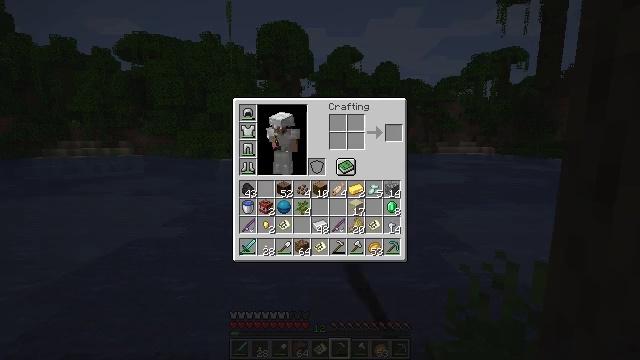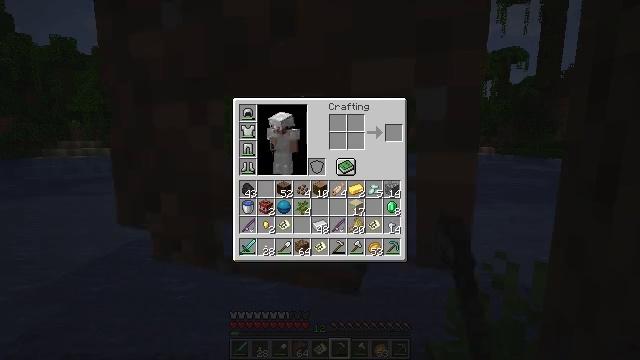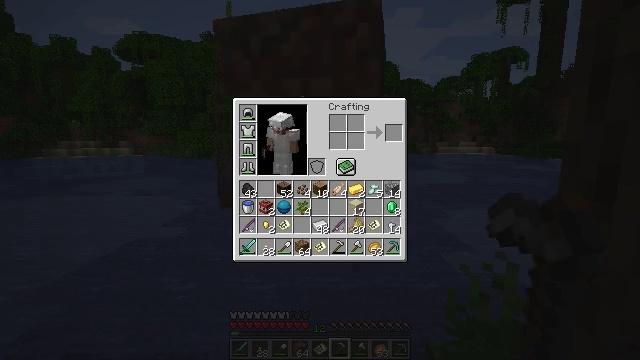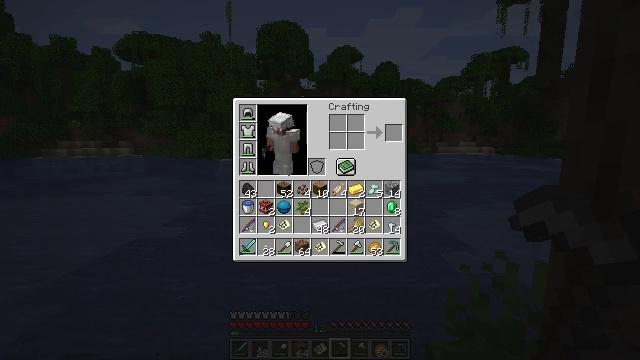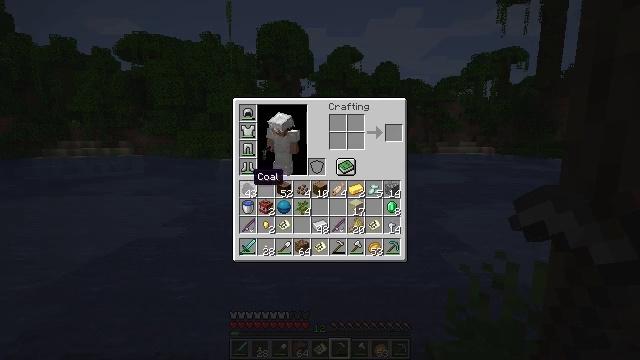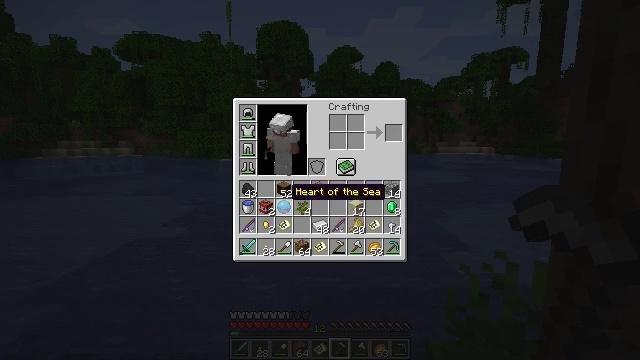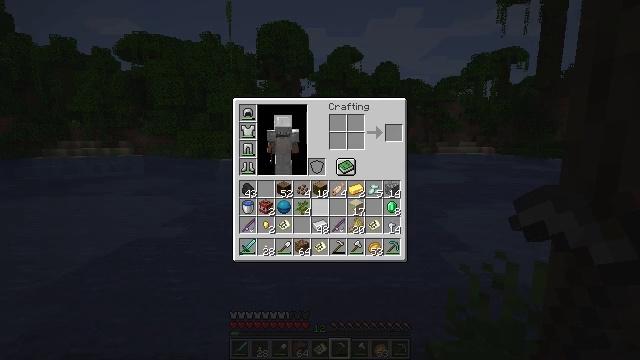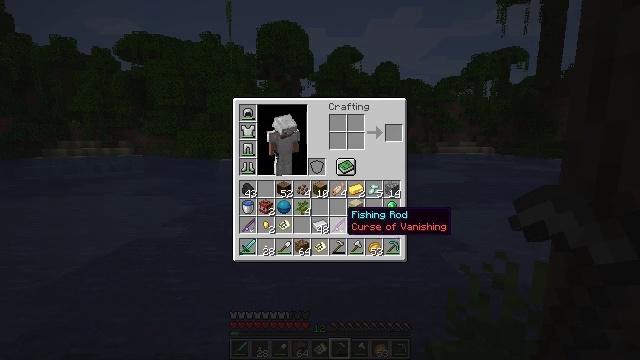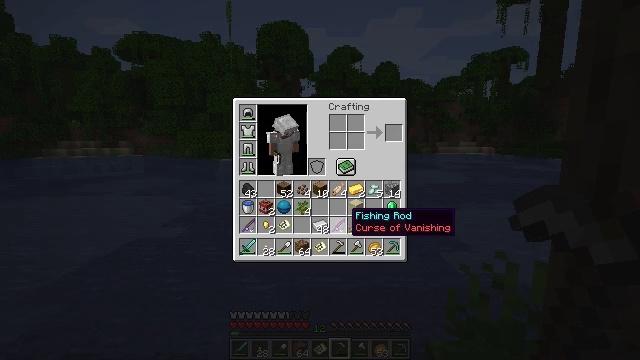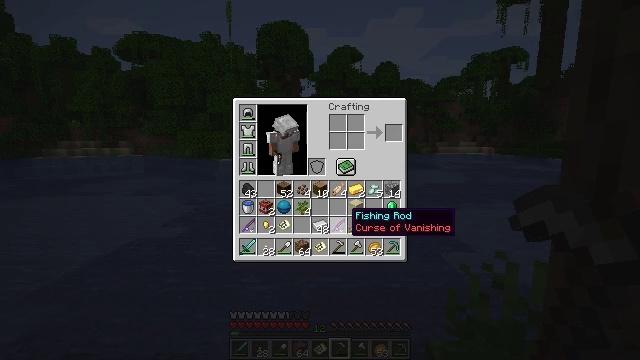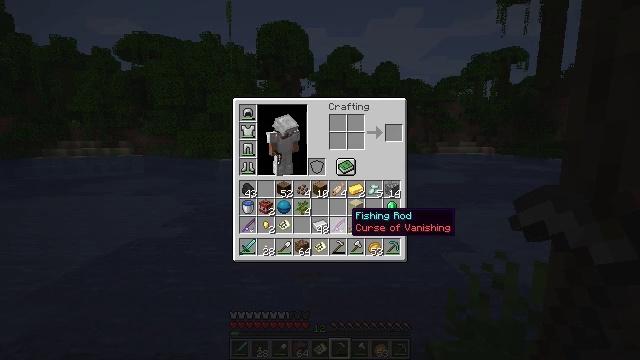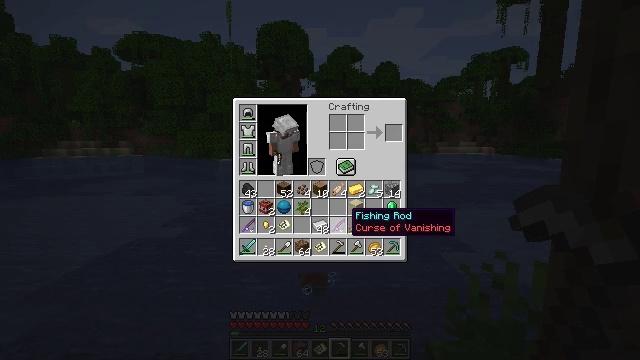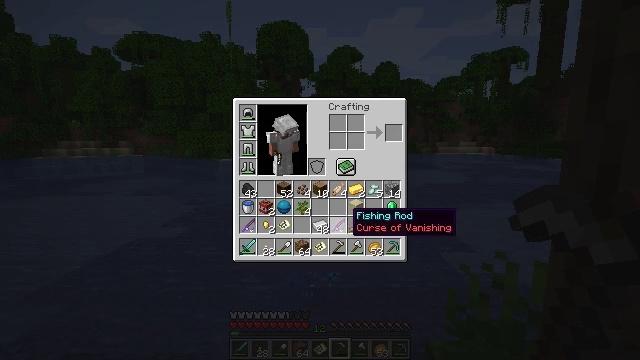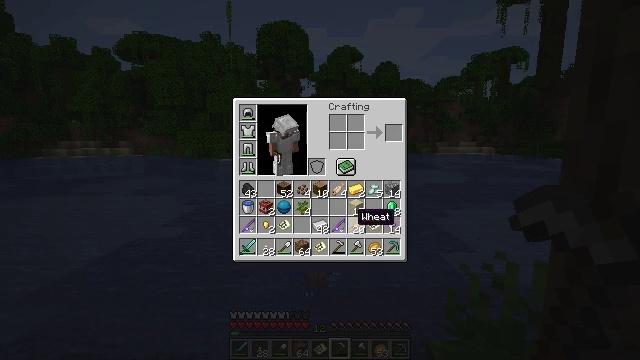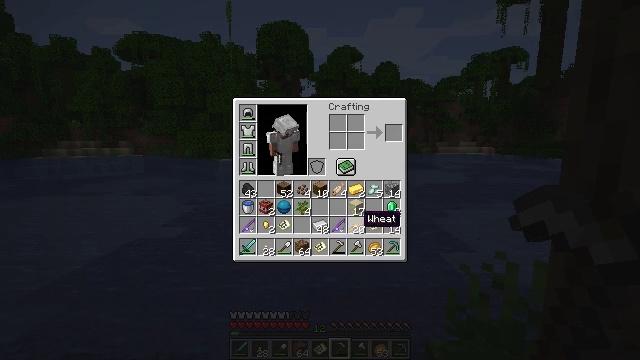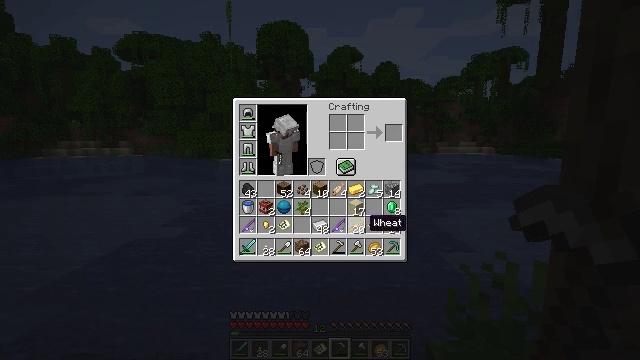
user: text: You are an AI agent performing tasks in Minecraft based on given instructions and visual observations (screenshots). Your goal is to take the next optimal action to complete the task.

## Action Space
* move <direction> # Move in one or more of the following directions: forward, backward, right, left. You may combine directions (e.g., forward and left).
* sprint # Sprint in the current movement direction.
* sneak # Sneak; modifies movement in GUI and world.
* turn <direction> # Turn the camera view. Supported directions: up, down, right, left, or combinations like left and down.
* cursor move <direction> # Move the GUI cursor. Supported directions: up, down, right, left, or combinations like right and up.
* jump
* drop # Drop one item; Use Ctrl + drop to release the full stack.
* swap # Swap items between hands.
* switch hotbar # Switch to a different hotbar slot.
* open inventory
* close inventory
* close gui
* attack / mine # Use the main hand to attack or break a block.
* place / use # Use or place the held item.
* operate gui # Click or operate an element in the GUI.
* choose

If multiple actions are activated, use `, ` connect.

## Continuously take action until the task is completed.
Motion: motion action
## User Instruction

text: Drop a gold nugget.
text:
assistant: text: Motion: open gui
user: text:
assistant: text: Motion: no_op
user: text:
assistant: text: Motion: cursor move right and down
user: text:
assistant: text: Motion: cursor move right and down
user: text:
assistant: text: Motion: cursor move right and down
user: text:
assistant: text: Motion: cursor move right and down
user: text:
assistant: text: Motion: cursor move right and down
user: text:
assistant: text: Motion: no_op
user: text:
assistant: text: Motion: no_op
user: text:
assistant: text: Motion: no_op
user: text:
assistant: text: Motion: no_op
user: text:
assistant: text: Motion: no_op
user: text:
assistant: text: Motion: no_op
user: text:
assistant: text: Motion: no_op
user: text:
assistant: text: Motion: no_op
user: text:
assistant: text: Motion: no_op
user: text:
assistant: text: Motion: no_op
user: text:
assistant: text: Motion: no_op
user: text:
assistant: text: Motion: no_op
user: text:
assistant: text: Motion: no_op
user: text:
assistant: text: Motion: no_op
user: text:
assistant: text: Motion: no_op
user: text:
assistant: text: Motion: no_op
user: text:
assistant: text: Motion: no_op
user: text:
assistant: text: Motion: no_op
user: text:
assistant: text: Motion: no_op
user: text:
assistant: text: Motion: no_op
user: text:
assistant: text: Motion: no_op
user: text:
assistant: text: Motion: no_op
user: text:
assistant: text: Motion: no_op